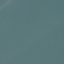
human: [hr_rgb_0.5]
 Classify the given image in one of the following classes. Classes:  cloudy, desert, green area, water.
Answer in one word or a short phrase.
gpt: water